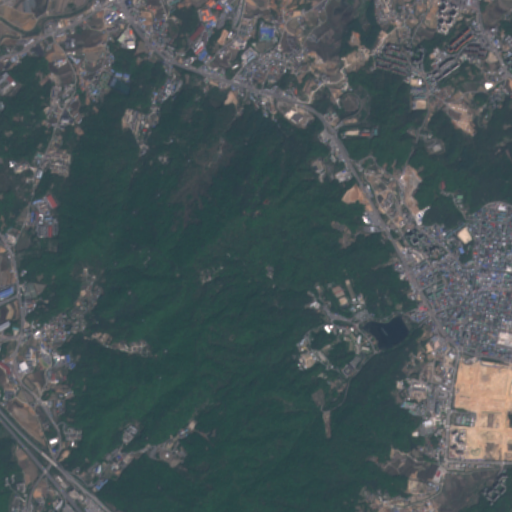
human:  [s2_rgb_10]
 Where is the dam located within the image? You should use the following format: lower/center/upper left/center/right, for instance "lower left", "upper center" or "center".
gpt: The dam is located in the center right of the image.
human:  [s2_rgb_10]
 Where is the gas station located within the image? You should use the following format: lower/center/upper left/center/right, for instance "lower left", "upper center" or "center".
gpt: The gas station is located in the lower left of the image.
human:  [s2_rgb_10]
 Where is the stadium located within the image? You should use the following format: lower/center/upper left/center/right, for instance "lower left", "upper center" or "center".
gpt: The stadium is located in the lower right of the image.
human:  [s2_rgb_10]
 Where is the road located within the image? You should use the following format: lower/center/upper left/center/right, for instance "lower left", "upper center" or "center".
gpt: There is no road in the image.